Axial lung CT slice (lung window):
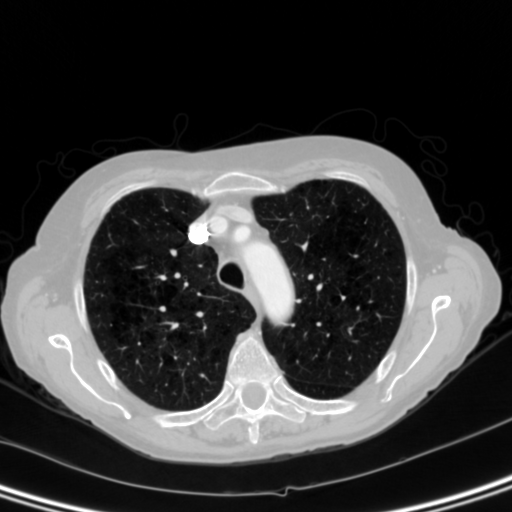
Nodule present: no